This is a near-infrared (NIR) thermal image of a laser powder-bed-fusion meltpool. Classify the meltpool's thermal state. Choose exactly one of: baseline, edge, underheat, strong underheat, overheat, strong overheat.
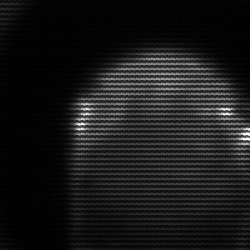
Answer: edge